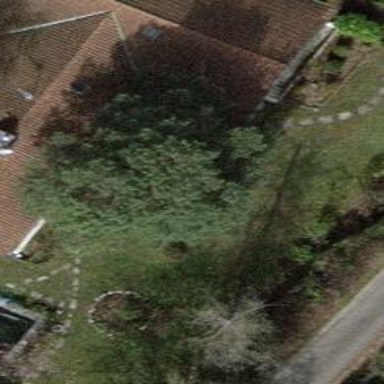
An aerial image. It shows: Evergreen needle-leaved tree.